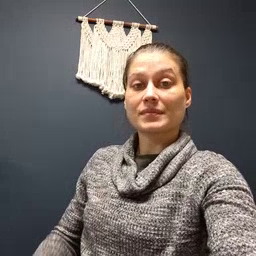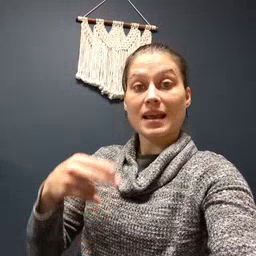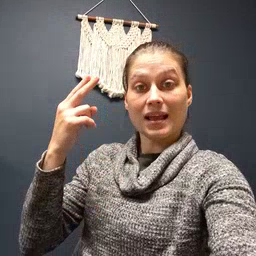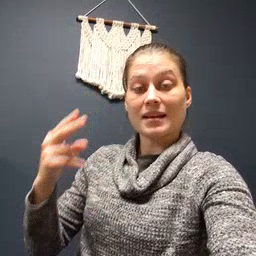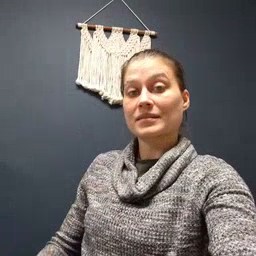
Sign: high